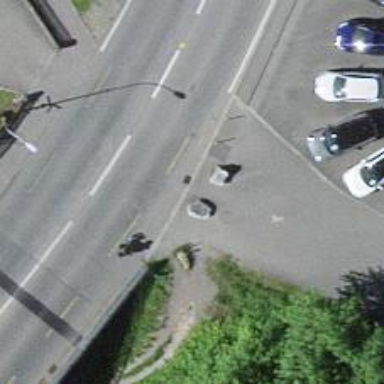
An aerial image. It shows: Bollard barrier.